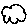
Label: cloud